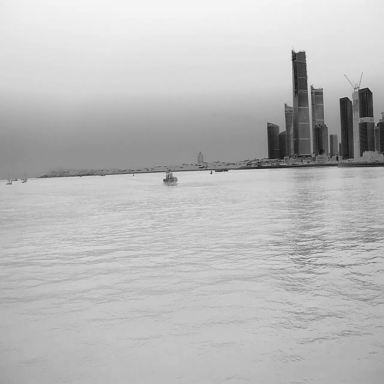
There are two sailboats in the infrared image.